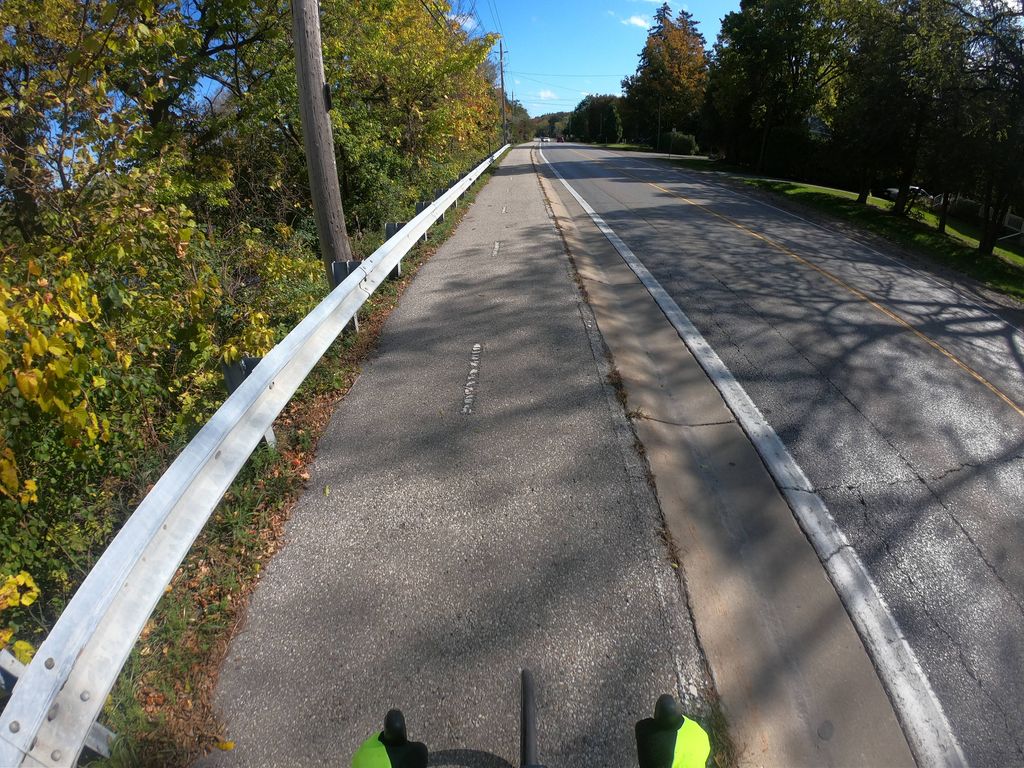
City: kitchener-waterloo